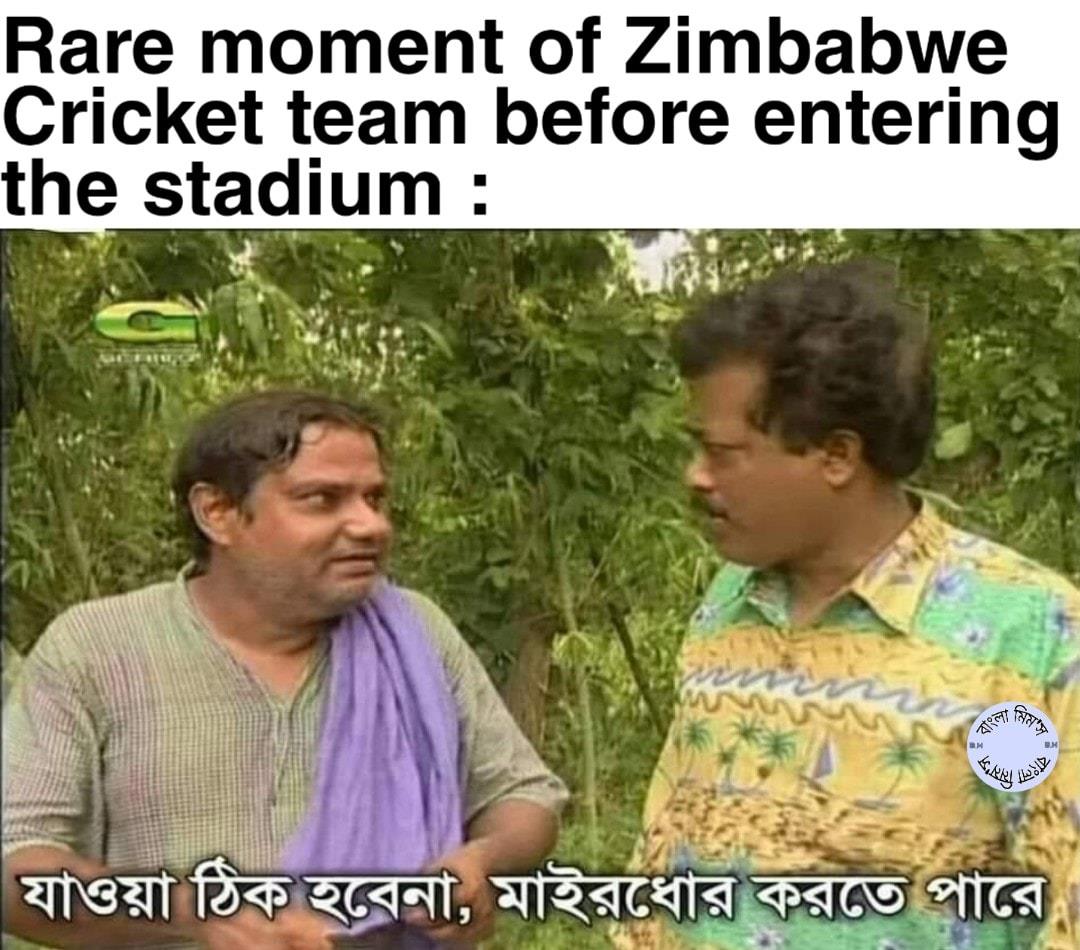
Caption: Rare moment of Zimbabwe Cricket team before entering the stadium :    যাওয়া ঠিক হবেনা, মাইরধোর করতে পারে
Label: non-hate